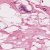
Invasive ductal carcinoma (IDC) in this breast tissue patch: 0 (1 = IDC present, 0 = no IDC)